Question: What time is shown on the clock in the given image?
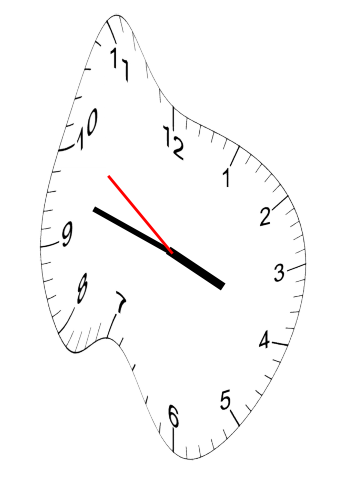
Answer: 03:47:51